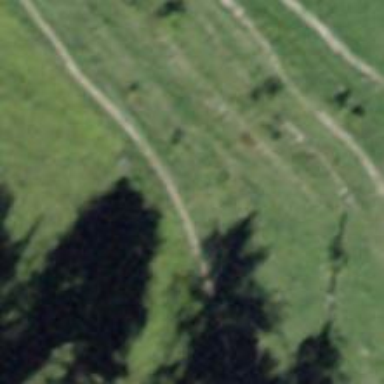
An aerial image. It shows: Path.